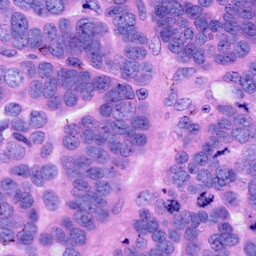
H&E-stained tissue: Ovarian